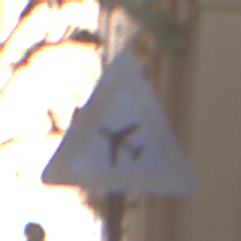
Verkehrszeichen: FlugbetriebRechts
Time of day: MorningAfternoon
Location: Outdoor (Urban)
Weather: PartlyCloudy
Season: NotSpecified
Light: Natural